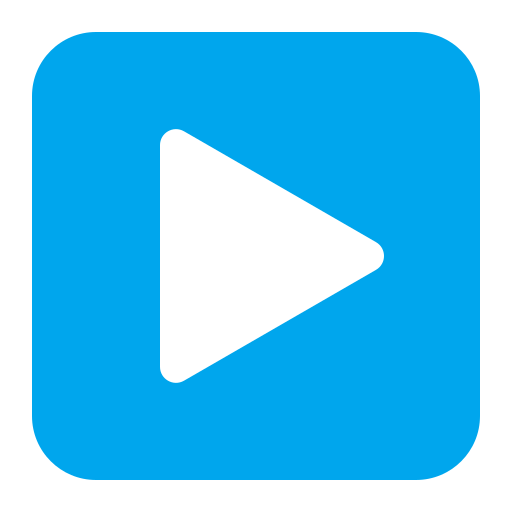
play button flat